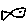
Label: fish